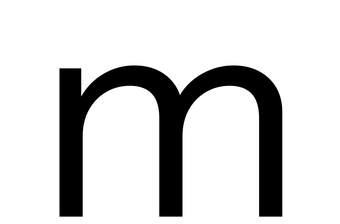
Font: InstrumentSans_Regular